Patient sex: M
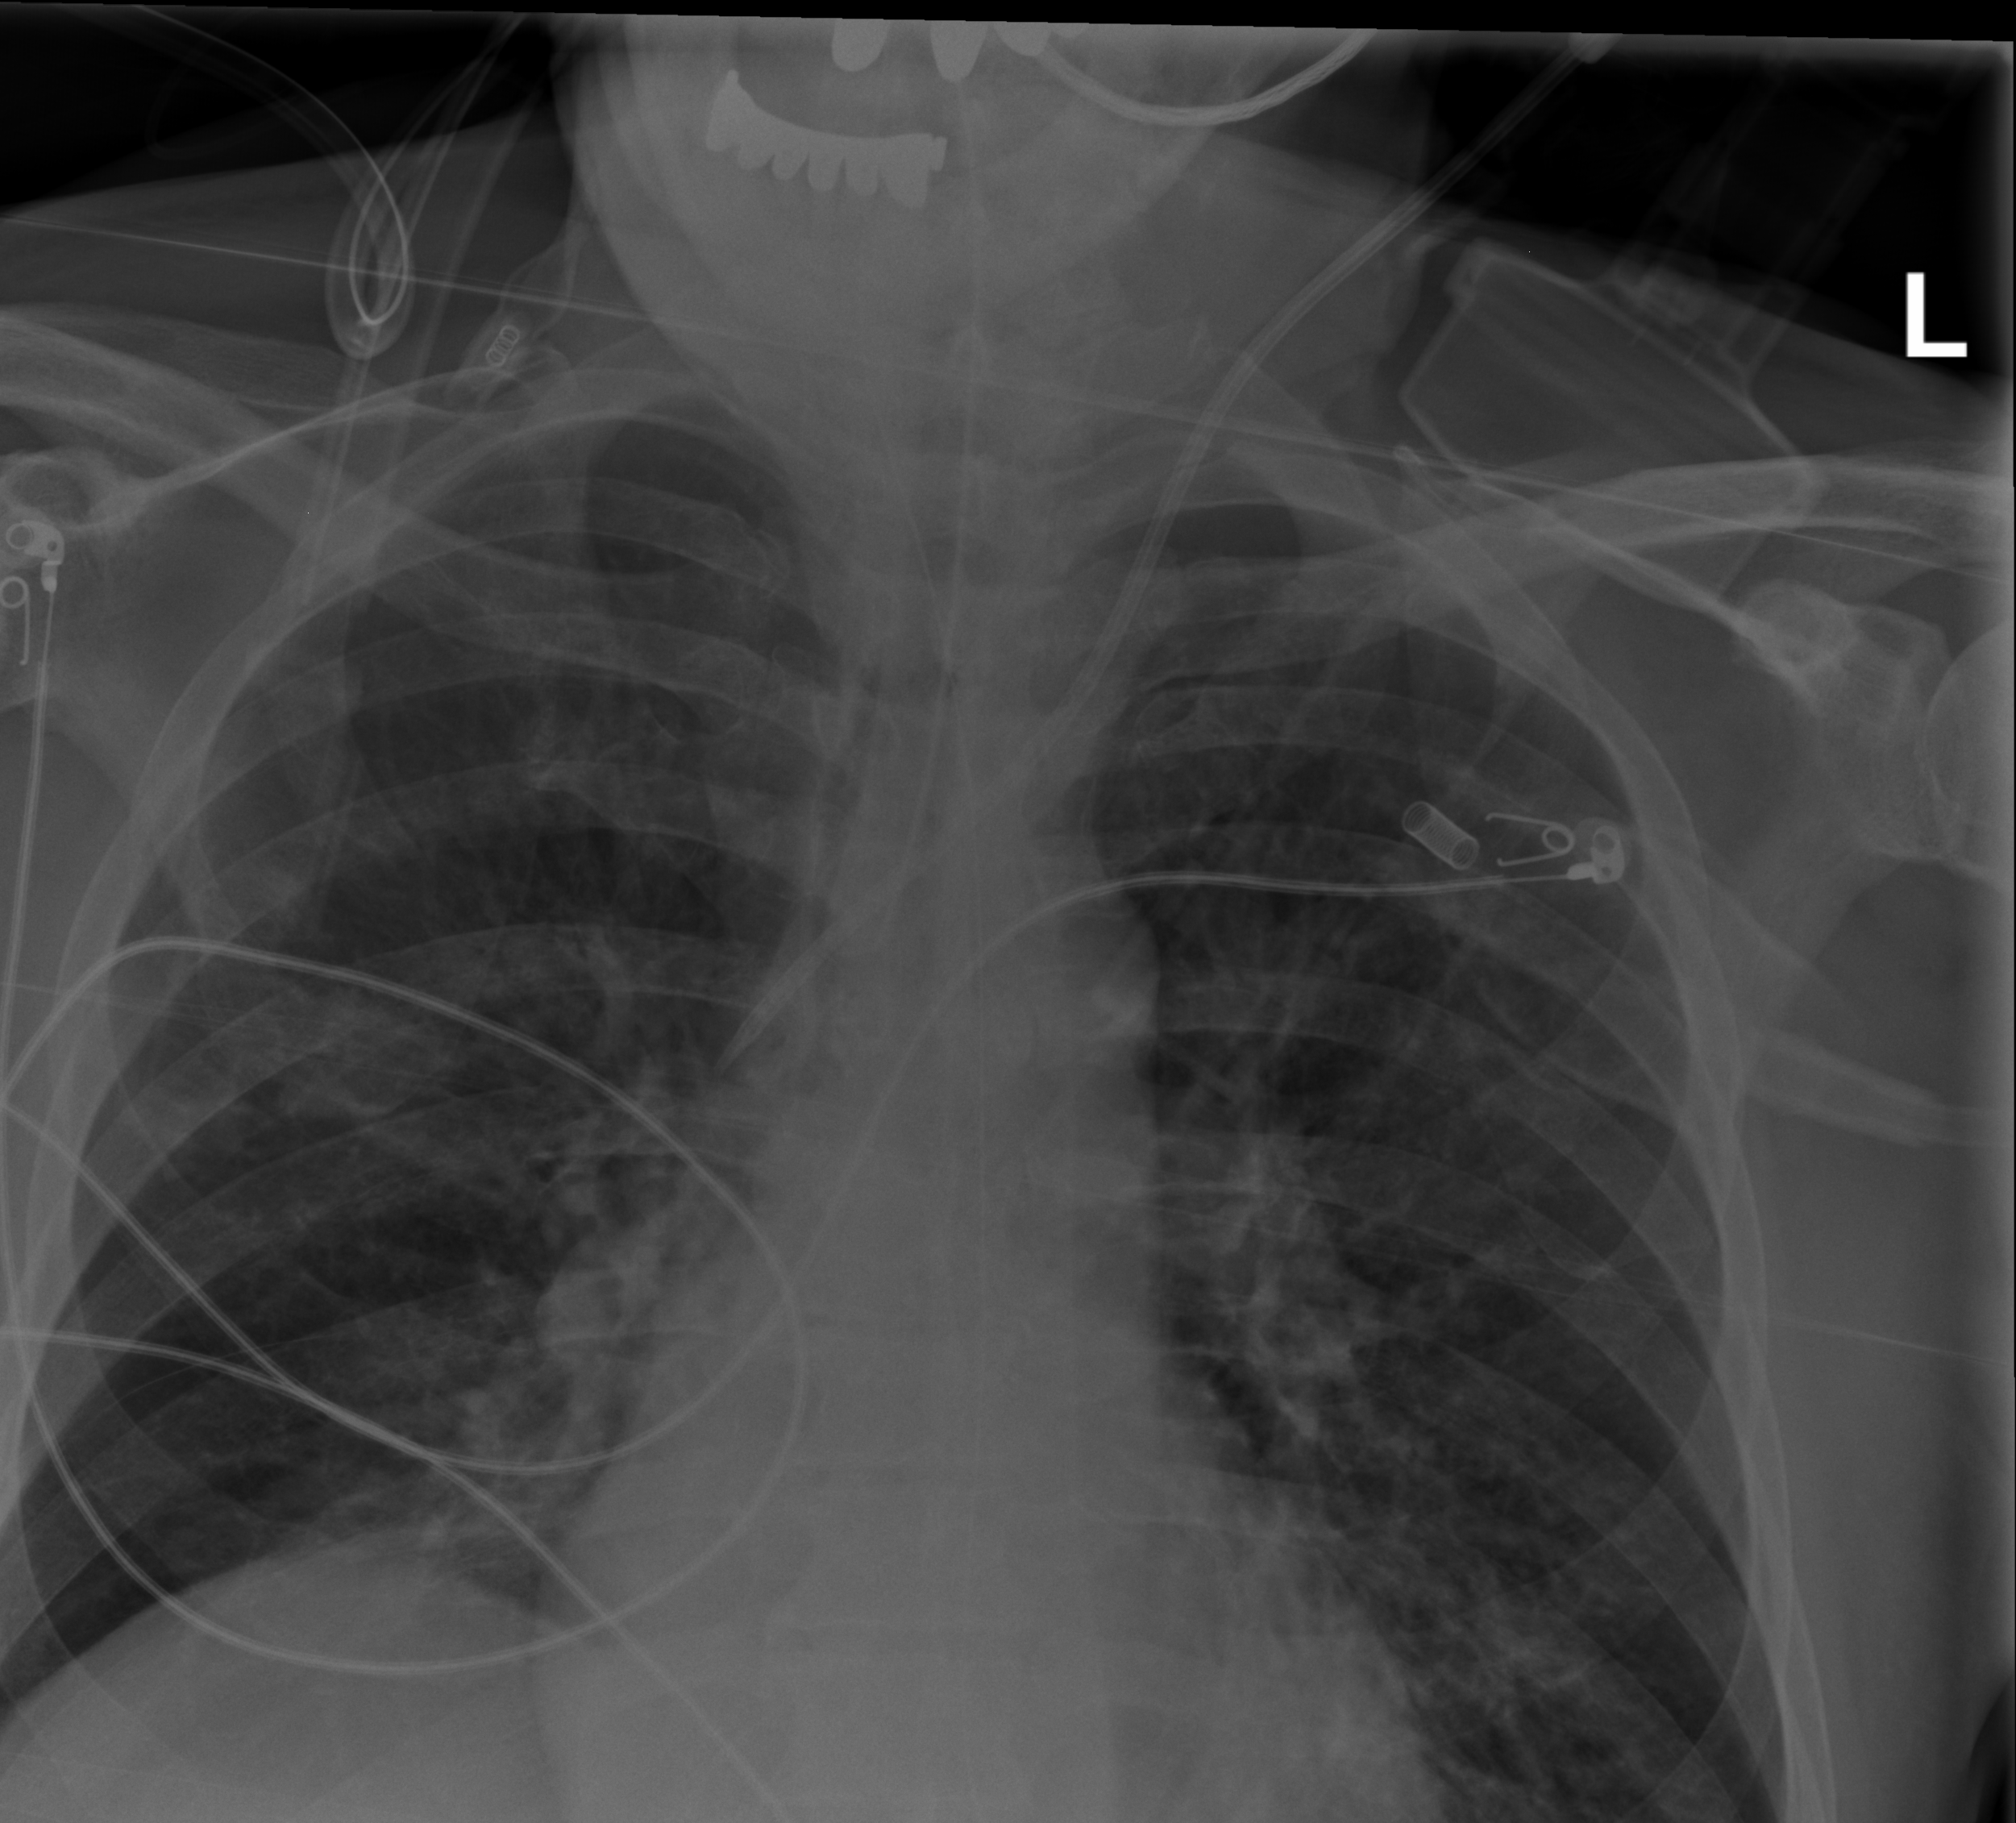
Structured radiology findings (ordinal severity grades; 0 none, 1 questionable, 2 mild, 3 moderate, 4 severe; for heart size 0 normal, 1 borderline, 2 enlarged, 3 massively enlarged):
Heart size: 0
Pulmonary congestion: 0
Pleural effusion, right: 0
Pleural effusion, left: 0
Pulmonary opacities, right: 2
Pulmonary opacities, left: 2
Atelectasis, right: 2
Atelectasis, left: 2